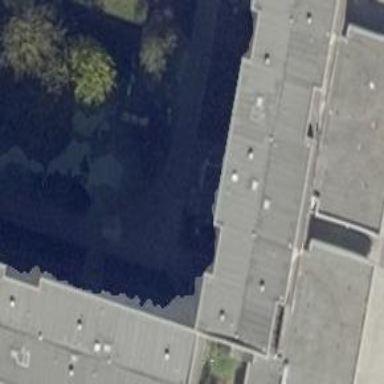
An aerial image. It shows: Flat-roofed apartment building.